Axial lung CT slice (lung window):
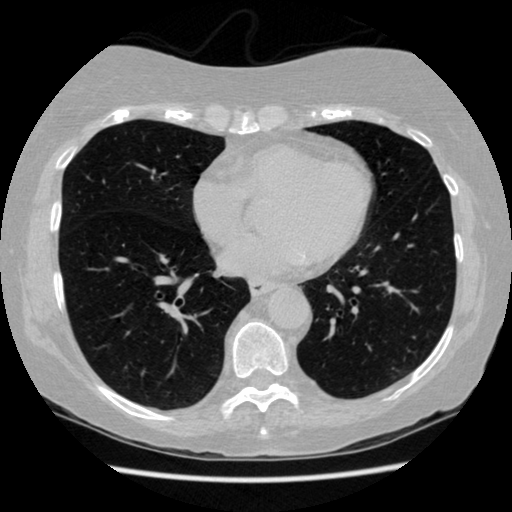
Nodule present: no